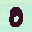
Label: 0